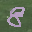
Label: 8